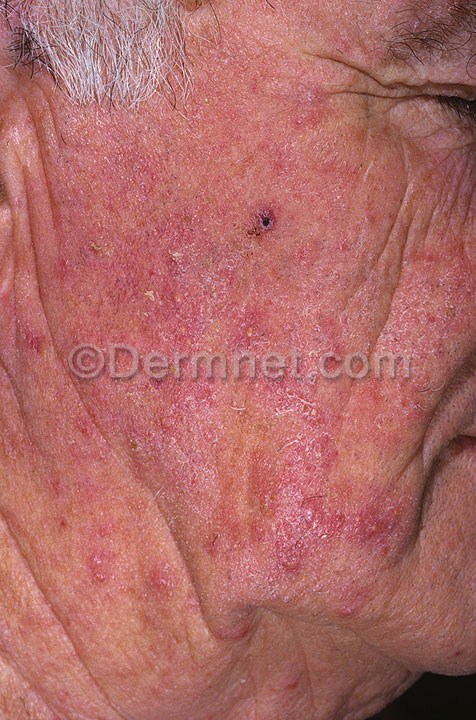
Disease: Tinea Ringworm Candidiasis and other Fungal Infections